Question: I have the following table ('StatusTransitions') :: <URL>

I use the below queries to get all full hierarchy paths ::
'''
;WITH Paths AS
(
SELECT
ID, FromID, ToID,
CAST(FromID + ',' + CAST(ToID AS VARCHAR(100)) AS varchar(100)) AS [Path]
, 1 as LevelID
FROM StatusTransitions
WHERE FromID = 'A'
UNION ALL
SELECT
NextTransition.ID, NextTransition.FromID, NextTransition.ToID,
CAST(PreviousTransition.[Path] + ',' + CAST( NextTransition.ToID AS VARCHAR(100)) AS varchar(100)) AS [Path]
,(PreviousTransition.LevelID + 1) as LevelID
FROM
StatusTransitions AS NextTransition
join Paths AS PreviousTransition ON NextTransition.FromID = PreviousTransition.ToID
)
SELECT ID, FromID, ToID, [Path], LevelID
FROM Paths
WHERE ToID NOT IN
(
SELECT FromID
FROM StatusTransitions
WHERE FromID <> 'A'
)
Order By ID
OPTION (MAXRECURSION 20)
'''
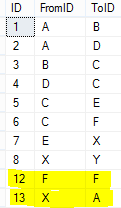
Answer: You prevent cycles by being sure that the new element in the path is not already in the path. The following 'where' statement does this:
'''
WHERE ','+PreviousTransition.[Path]+',' not like '%,'+NextTransition.ToID+',%'
'''
The complete query is:
'''
;WITH Paths AS
(
SELECT
ID, FromID, ToID,
CAST(FromID + ',' + CAST(ToID AS VARCHAR(100)) AS varchar(100)) AS [Path]
, 1 AS LevelID
FROM StatusTransitions
WHERE FromID = 'A'
UNION ALL
SELECT
NextTransition.ID, NextTransition.FromID, NextTransition.ToID,
CAST(PreviousTransition.[Path] + ',' + CAST( NextTransition.ToID AS VARCHAR(100)) AS varchar(100)) AS [Path],
(PreviousTransition.LevelID + 1) AS LevelID
FROM StatusTransitions NextTransition JOIN
Paths PreviousTransition
ON NextTransition.FromID = PreviousTransition.ToID
WHERE ','+PreviousTransition.[Path]+',' not like '%,'+NextTransition.ToID+',%'
)
SELECT ID, FromID, ToID, [Path], LevelID
FROM Paths
WHERE ToID NOT IN
(
SELECT FromID
FROM StatusTransitions
WHERE FromID <> 'A'
)
ORDER BY ID
OPTION (MAXRECURSION 20);
'''
Because of the 'not in' filtering, the result is not the same as the query on the original data, but I believe it is working correctly. The SQL Fiddle is <URL>.